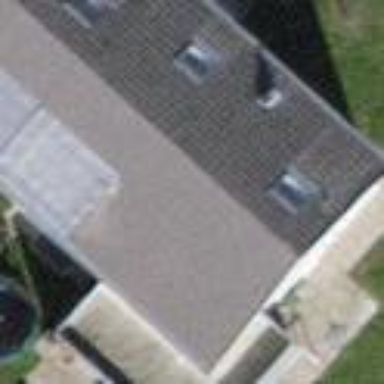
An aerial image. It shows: Gabled house with gray roof.